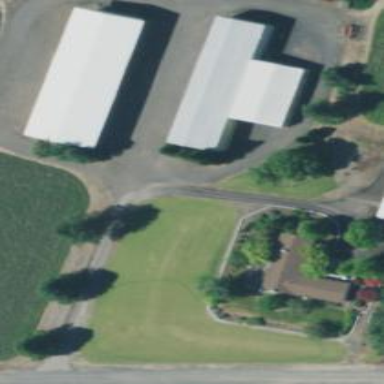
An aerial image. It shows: Driveway for service vehicles.